Question: when i customize title bar in view by adding a image, i face an issue as the images is not fixed to the edges accurately. I have attached the image where you can see space between the window margin and image added. How to overcome this problem. Below are the code that i have used to customize the title bar. Can anyone help me to fix this issue.
java code :
'''
requestWindowFeature(Window.FEATURE_CUSTOM_TITLE);
setContentView(R.layout.home_view);
this.getWindow().setFeatureInt(Window.FEATURE_CUSTOM_TITLE,
R.layout.upwindow);
'''
layout code :
'''
<?xml version="1.0" encoding="utf-8"?>
<RelativeLayout xmlns:android="http://schemas.android.com/apk/res/android"
android:orientation="vertical"
android:layout_width="fill_parent"
android:layout_height="32dp">
<ImageView
android:id="@+id/imageView1"
android:layout_width="fill_parent"
android:layout_height="fill_parent"
android:background="@drawable/up_bar"
android:src="@drawable/up_bar" />
<TextView
android:id="@+id/pagename"
android:layout_width="wrap_content"
android:layout_height="wrap_content"
android:layout_alignParentLeft="true"
android:text="Sify MyStorage"
android:textAppearance="?android:attr/textAppearanceMedium" />
</RelativeLayout>
'''

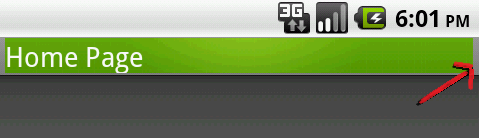
Answer: create style xml in values folder :
'''
<resources>
<style name="CustomWindowTitleBackground" />
<style name="CustomTheme" parent="android:Theme">
<item name="android:windowTitleSize">32dp</item>
<item name="android:windowTitleBackgroundStyle">@style/CustomWindowTitleBackground
</item>
</style>
</resources>
'''
then refer it in manifest as :
'''
android:theme="@style/CustomTheme">
'''
this will solve it .
hope this help .